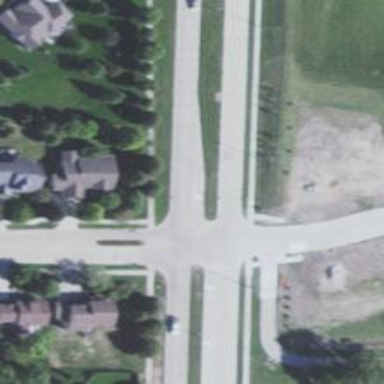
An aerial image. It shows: Secondary road.